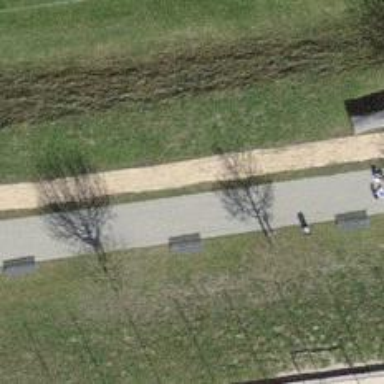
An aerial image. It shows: Bench.